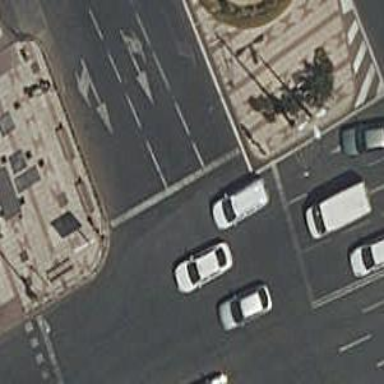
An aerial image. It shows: Road with traffic signals.